Aerial crown-view tile of a tropical tree (Barro Colorado Island, Panama), acquired 20250414:
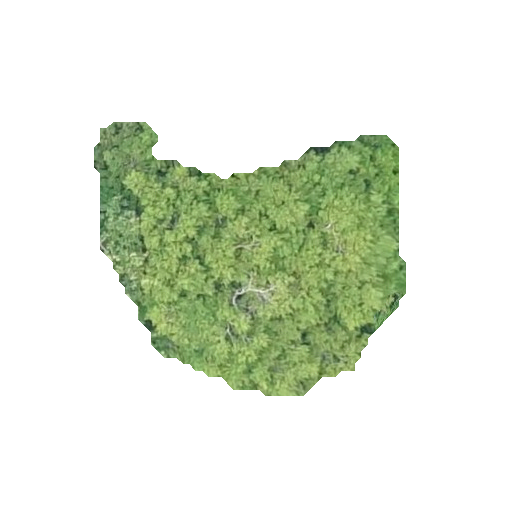
Species: Pouteria stipitata
GBIF accepted scientific name: Pouteria stipitata
Crown area: 90.13 m²